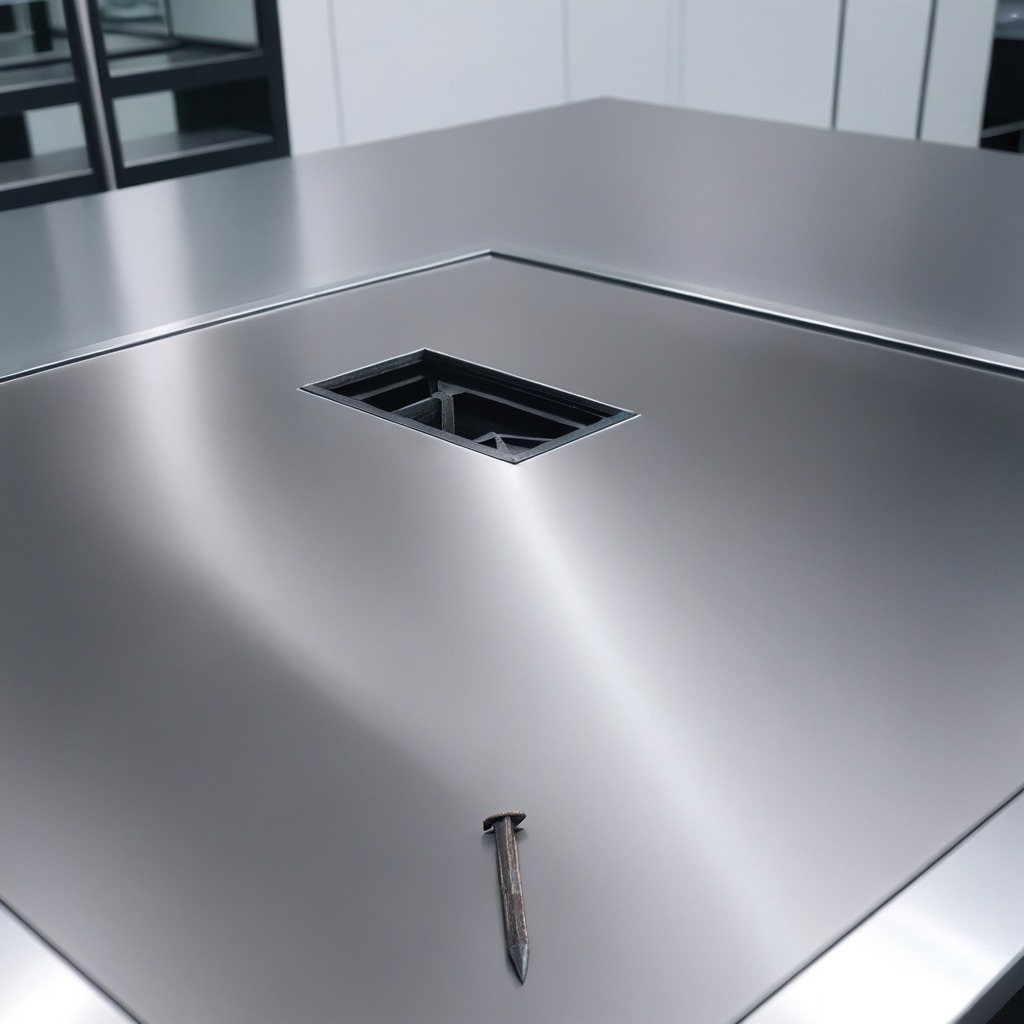
An iron nail is lying on the stainless steel table.